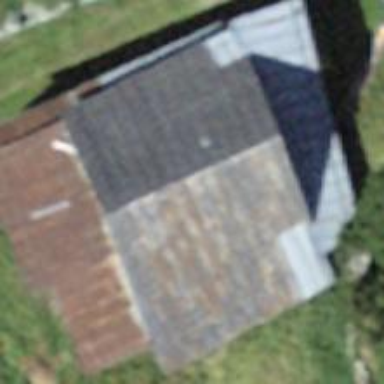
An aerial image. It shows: Simple house.